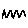
Label: zigzag